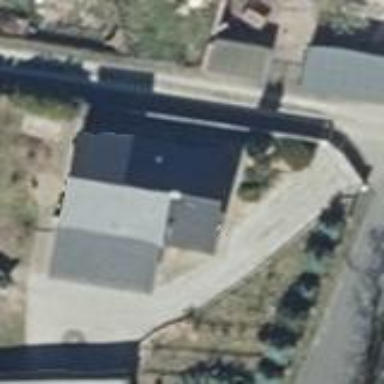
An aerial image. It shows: House with flat roof.